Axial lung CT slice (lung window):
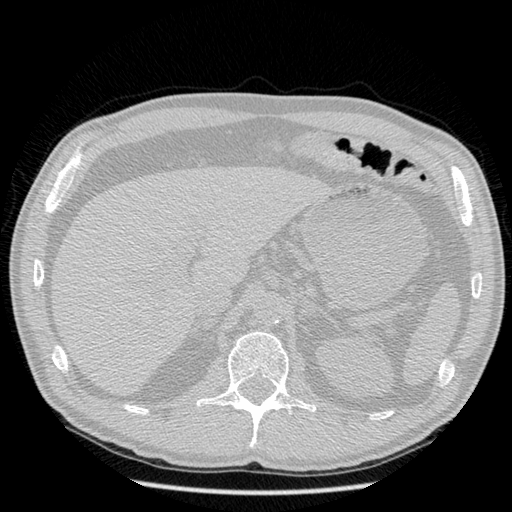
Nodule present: no